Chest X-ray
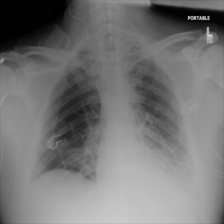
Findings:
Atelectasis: negative
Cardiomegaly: negative
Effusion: negative
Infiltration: negative
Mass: negative
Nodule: negative
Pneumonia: negative
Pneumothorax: negative
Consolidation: negative
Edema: negative
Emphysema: negative
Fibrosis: negative
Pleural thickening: negative
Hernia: negative